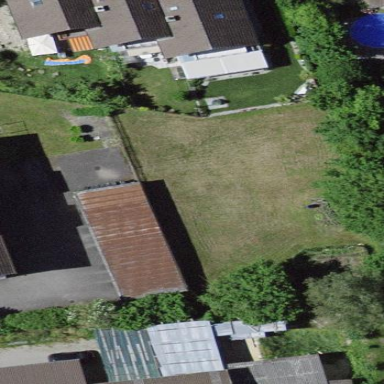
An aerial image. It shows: Garage.